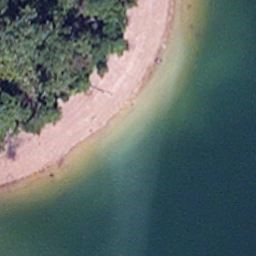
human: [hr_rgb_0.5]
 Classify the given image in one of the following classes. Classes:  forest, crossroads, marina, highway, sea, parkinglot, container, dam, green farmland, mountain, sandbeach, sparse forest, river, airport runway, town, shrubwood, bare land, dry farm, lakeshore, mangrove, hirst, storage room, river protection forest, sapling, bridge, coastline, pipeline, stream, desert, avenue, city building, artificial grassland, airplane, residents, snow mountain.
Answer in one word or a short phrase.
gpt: lakeshore